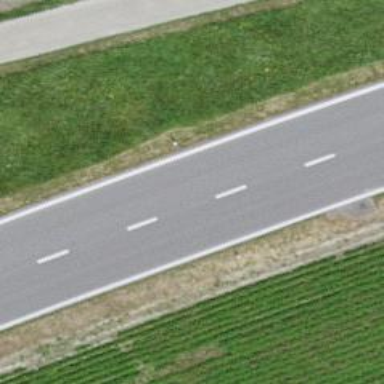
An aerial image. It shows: Primary road with asphalt surface.